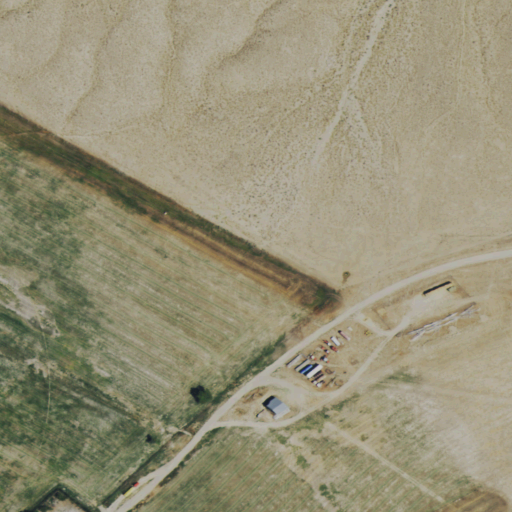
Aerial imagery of valley in Nevada named Hot Creek Canyon containing shrub, cultivated crops, and pasture